Here is the raw acceleration-versus-time signal recorded on a bearing housing. What is the most likely bearing condition (normal, inner_race, outer_race, ball)?
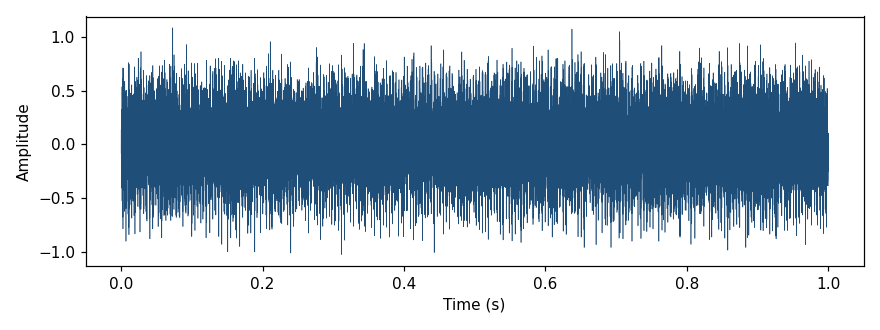
Answer: outer_race